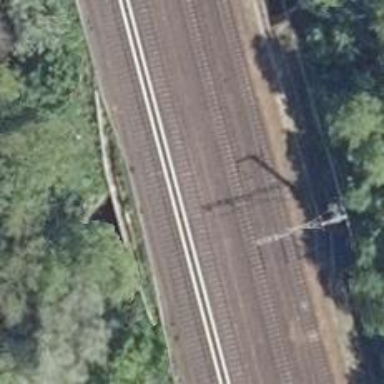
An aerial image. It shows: Light rail electrified railway.